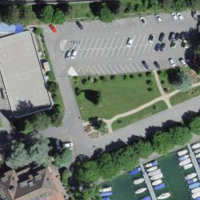
EUNIS habitat code: 53
Species observed at this site:
Helianthus annuus
Betula pendula